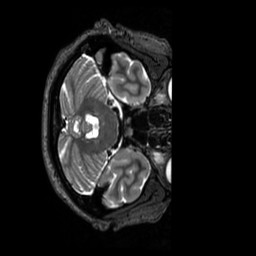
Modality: T2w
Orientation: axial
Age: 38
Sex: female
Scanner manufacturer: siemens
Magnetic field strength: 3 T
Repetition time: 3.2 s
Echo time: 0.728 s